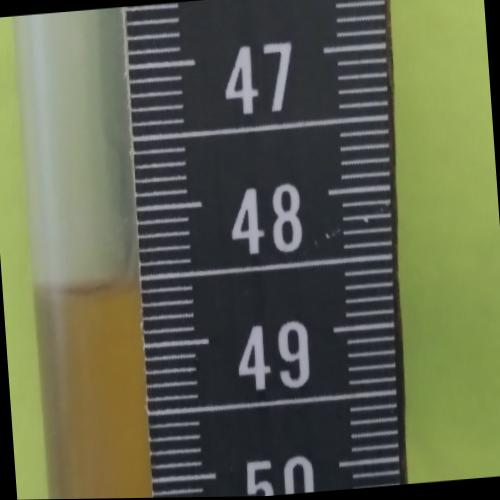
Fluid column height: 48.5 cm